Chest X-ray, PA view. Patient: 23 years old, sex F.
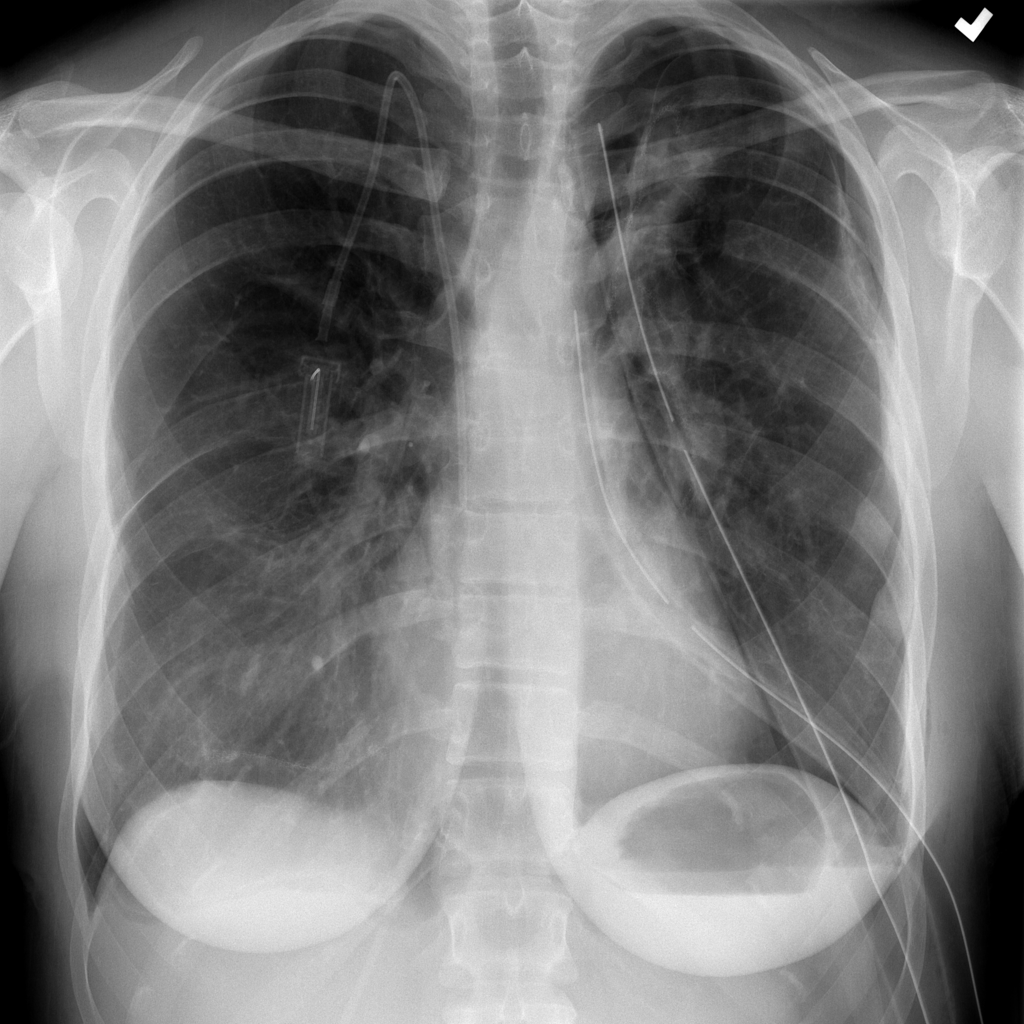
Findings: Pneumothorax